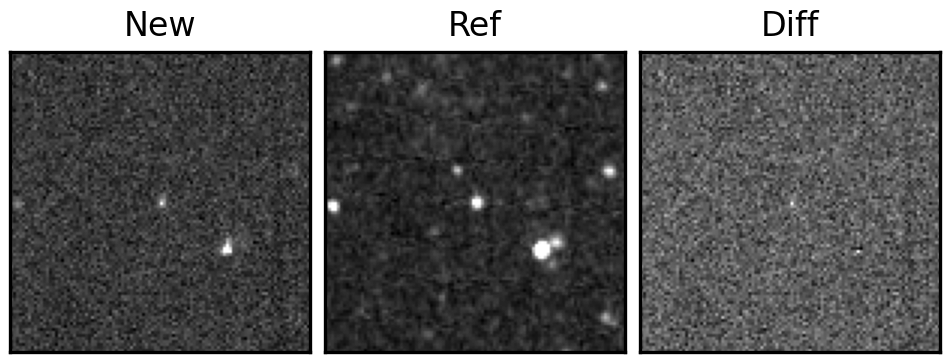
Label: real